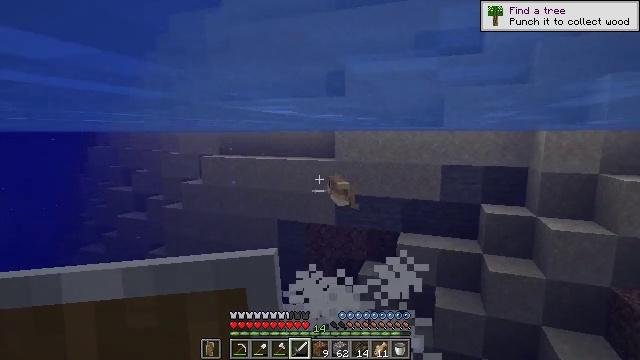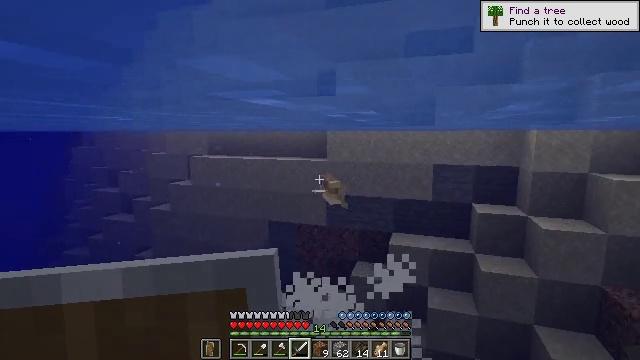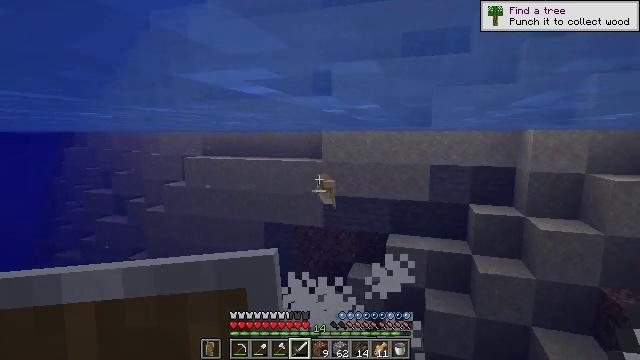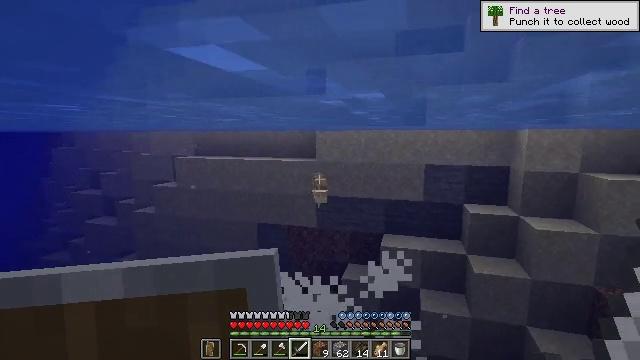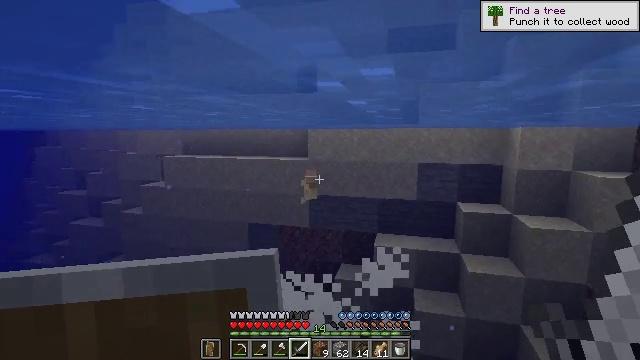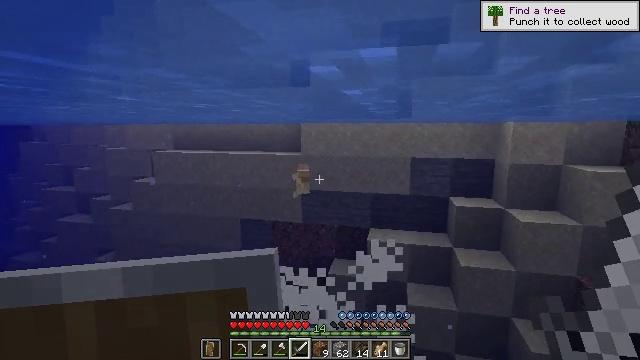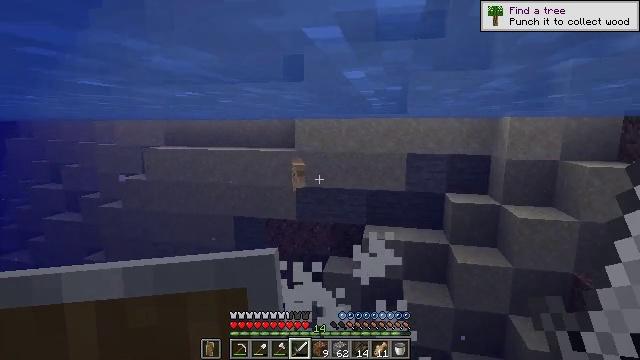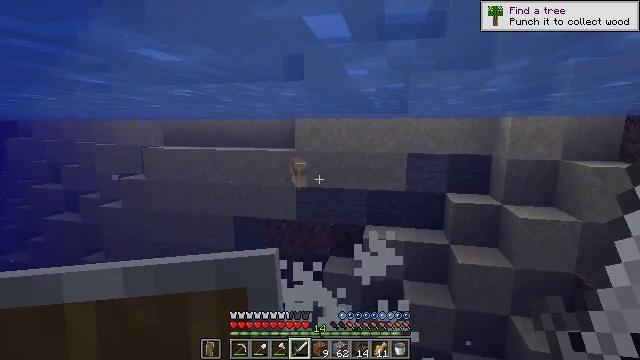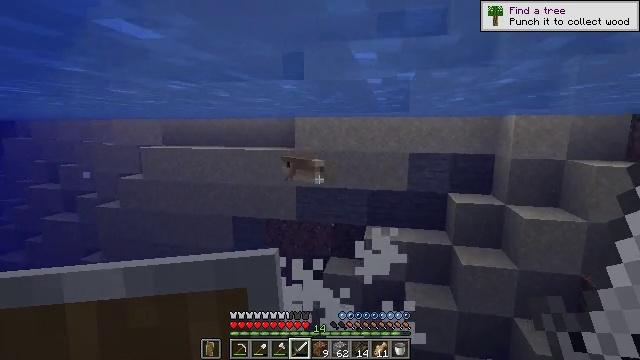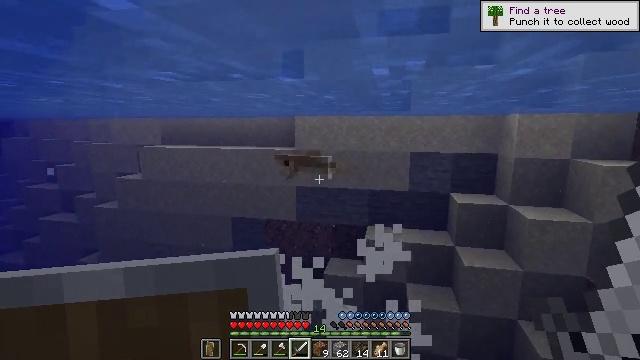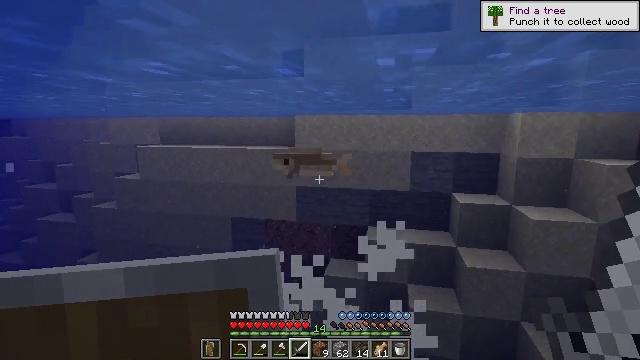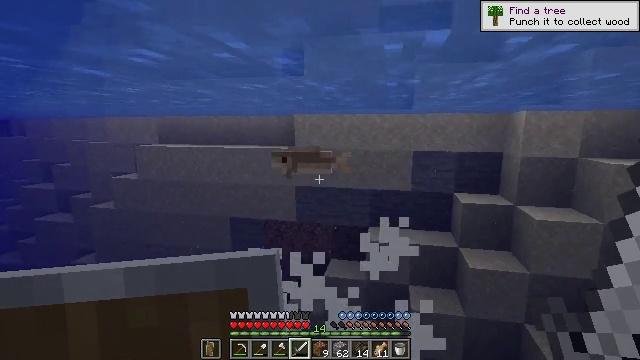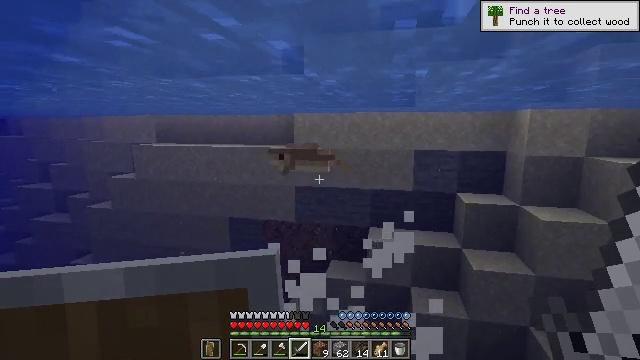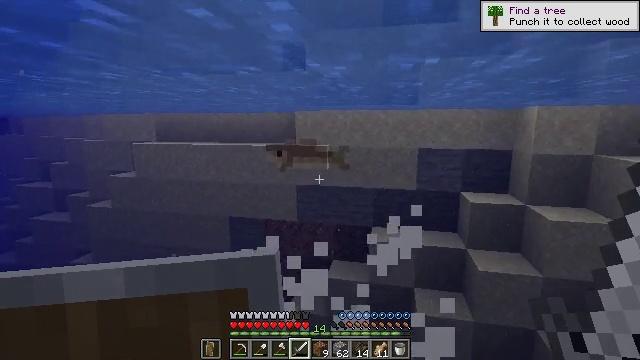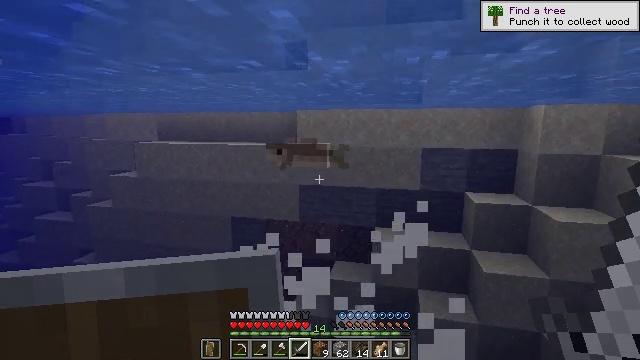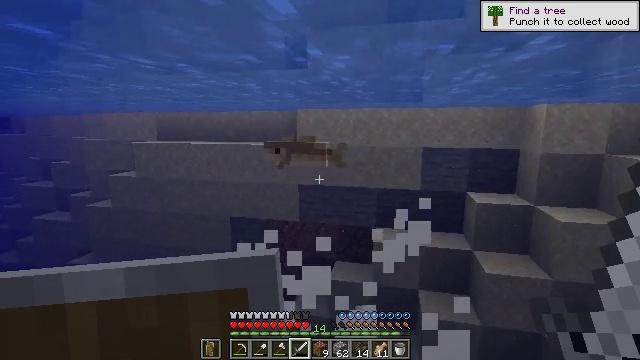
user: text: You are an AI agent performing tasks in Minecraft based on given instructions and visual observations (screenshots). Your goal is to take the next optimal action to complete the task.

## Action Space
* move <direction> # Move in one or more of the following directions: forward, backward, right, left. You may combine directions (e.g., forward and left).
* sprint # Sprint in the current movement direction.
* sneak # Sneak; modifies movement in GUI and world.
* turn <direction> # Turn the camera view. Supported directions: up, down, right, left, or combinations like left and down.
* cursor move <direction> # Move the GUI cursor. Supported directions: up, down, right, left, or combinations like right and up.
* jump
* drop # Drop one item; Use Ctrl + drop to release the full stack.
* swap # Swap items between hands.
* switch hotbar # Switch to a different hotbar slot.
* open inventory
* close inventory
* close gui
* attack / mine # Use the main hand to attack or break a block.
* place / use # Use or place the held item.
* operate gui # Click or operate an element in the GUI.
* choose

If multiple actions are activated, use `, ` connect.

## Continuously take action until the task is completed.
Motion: motion action
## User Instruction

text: Kill mobs in water.
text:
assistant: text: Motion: move forward, turn right
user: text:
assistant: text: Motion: move forward
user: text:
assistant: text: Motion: move forward, turn right
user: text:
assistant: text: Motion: move forward, turn right
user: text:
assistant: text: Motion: move forward, turn right
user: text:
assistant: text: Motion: move forward, turn right
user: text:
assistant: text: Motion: move forward
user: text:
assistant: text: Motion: move forward
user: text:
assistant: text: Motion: move forward
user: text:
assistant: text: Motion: move forward
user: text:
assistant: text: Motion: move forward
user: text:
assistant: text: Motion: move forward
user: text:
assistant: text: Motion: move forward
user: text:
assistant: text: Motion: move forward
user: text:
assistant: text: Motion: move forward
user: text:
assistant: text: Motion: move forward
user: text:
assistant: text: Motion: move forward, jump
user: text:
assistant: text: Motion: move forward, jump
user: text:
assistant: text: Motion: move forward, jump
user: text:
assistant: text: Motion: move forward, jump
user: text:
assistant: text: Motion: move forward, jump
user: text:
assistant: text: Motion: move forward, jump
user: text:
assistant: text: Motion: move forward, jump
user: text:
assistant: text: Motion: move forward, jump
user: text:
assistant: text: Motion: move forward, turn left and down, jump
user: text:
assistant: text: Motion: move forward, turn left and down, jump
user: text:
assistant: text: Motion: move forward, turn left and down, jump
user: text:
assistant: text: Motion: move forward, turn left and down, jump
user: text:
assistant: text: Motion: move forward, turn left and down, jump
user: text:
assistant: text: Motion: move forward, turn left and down, jump